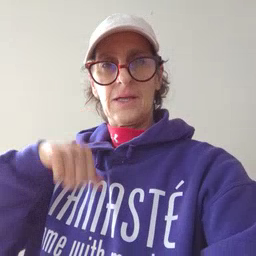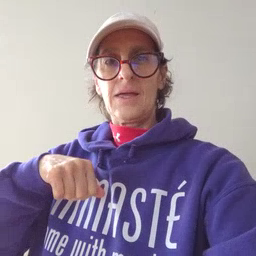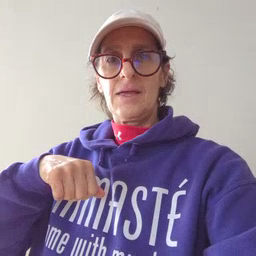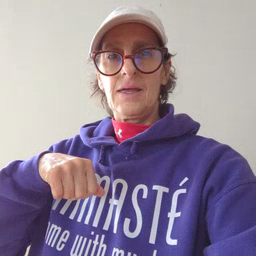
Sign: can